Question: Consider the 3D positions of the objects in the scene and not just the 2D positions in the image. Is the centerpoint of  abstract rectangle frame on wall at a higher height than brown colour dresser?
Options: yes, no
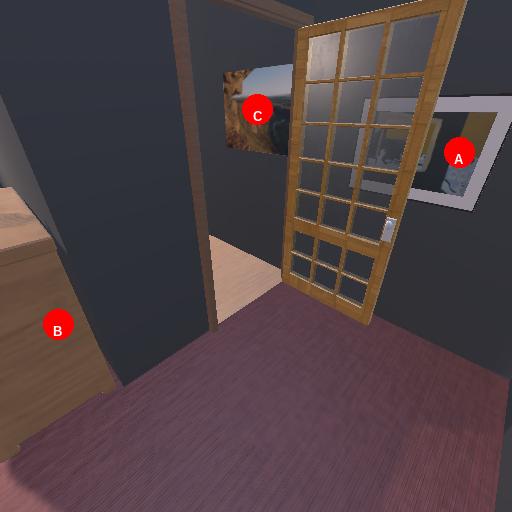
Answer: yes